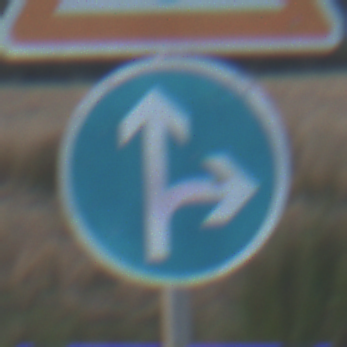
Verkehrszeichen: VorgeschriebeneFahrtrichtungGeradeausOderRechts
Zusatzzeichen oben: Lichtzeichenanlage
Umgebung: Outdoor, Nature
Tageszeit: SunriseSunset
Wetter: Clear
Licht: Natural
Jahreszeit: Winter
Kontrast: LowContrast